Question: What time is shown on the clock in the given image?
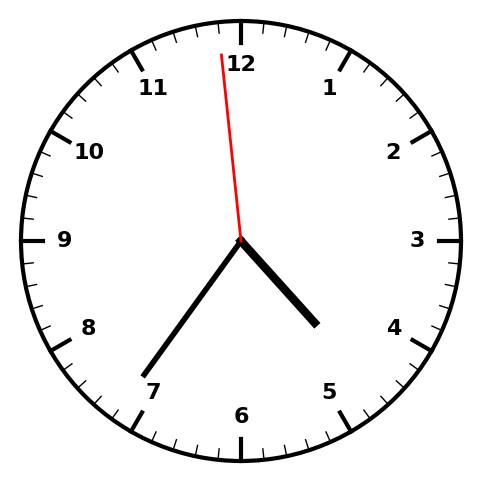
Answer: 04:35:59